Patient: sex F, age 68
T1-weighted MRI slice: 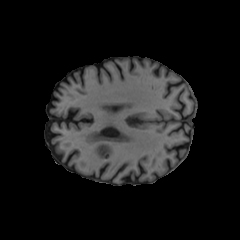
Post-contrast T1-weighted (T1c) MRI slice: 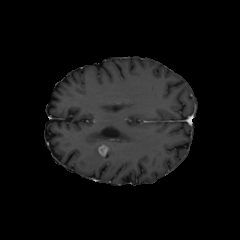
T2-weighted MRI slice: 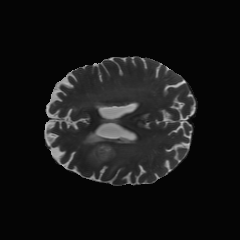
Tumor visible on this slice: yes
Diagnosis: Glioblastoma, IDH-wildtype
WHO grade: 4